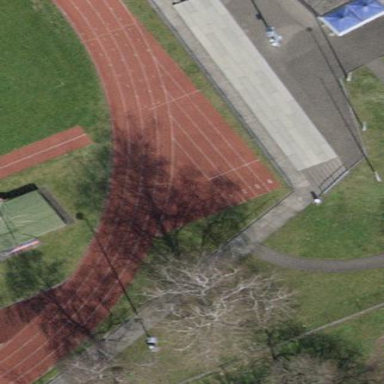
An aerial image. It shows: Bleachers on leisure land.